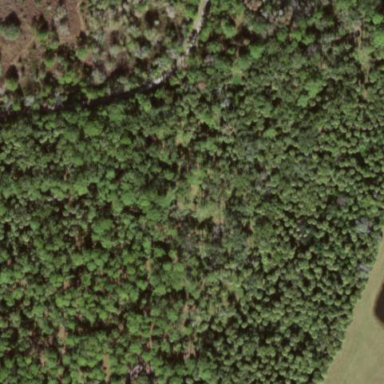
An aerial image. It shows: Beautiful woodland area.